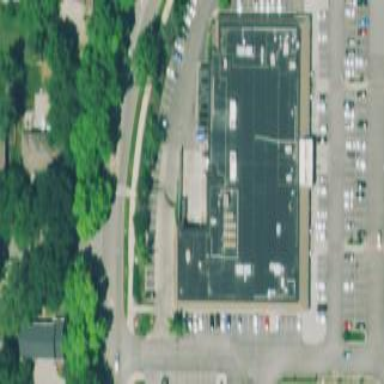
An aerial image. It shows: Supermarket located in building.